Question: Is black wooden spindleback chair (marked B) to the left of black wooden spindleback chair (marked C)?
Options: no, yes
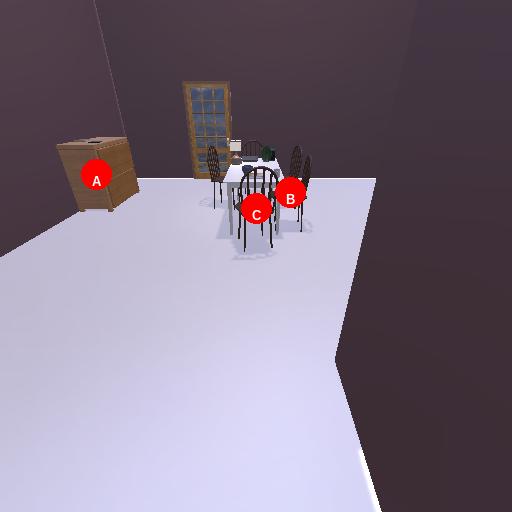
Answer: no